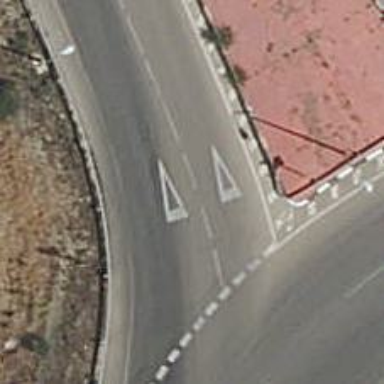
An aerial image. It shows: Road with "give way" sign.